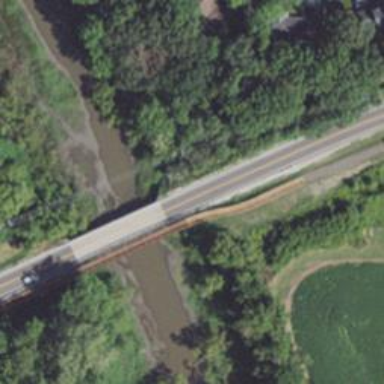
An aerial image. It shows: Path on bridge.